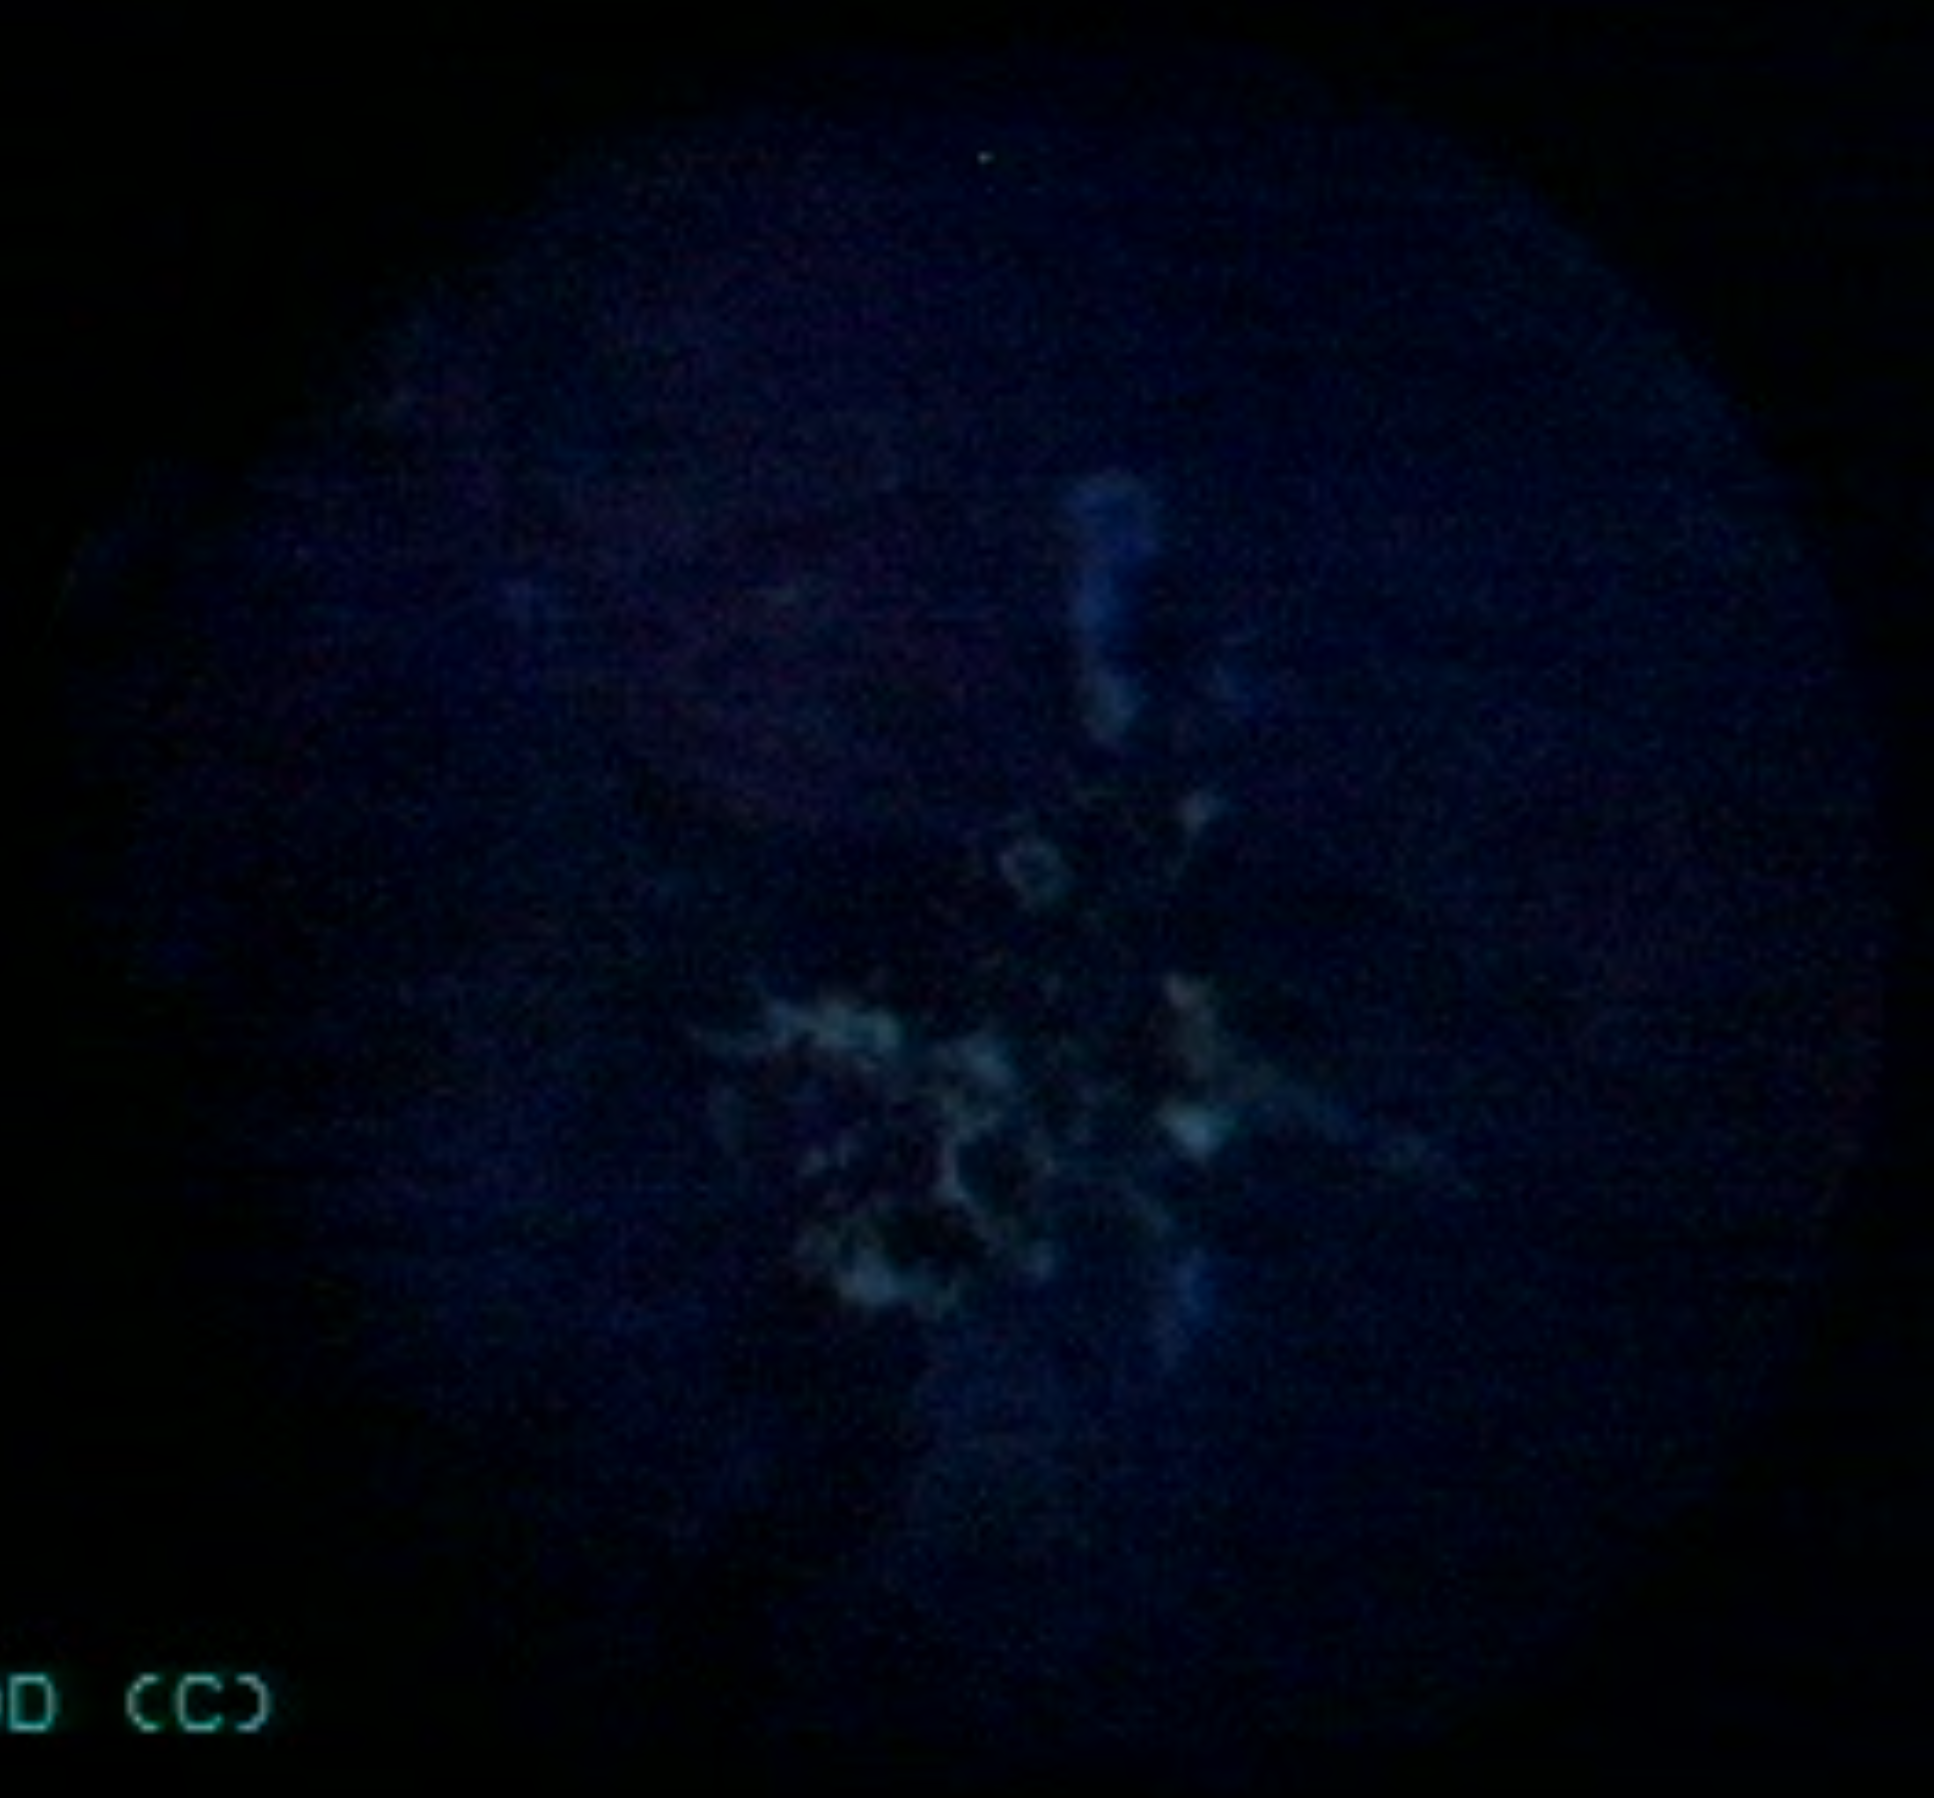
Modality: BLC
Class: Non-malignant
Subclass: InflammationNOS
Lesion: L1
Morphology: Non-papillary
Bladder cancer association: No